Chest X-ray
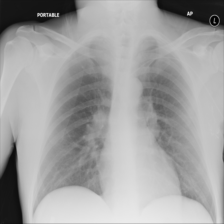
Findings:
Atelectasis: negative
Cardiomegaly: negative
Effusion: negative
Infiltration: negative
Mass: negative
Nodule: negative
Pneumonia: negative
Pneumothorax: negative
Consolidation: negative
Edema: negative
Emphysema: negative
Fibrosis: negative
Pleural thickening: negative
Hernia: negative